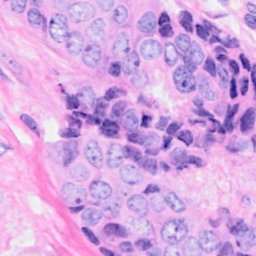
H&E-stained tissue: Breast